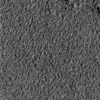
Atmospheric dust classification: not_dusty